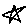
Label: star